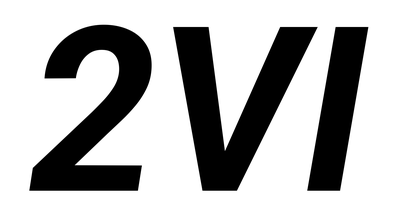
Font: Roboto-Italic_Bold_Italic